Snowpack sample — Buffalo Mountain, Silverthorne, Colorado, USA (1/25/25, 10:11 AM MST)
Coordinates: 39.6222, -106.1139
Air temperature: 22 °F
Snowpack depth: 110 cm
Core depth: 30 cm
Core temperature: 42.8 °F
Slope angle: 12°, slope face: 102°
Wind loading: high
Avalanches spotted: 0
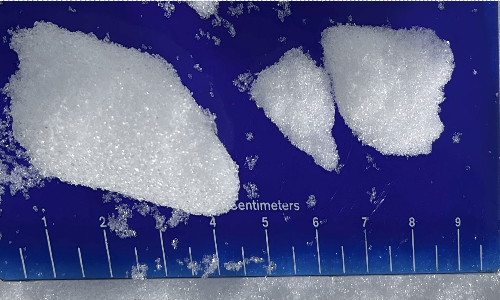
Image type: core
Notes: No avalanches nearby, collected on the outskirts of a fire break 15 meters from the treeline, on way to Buffalo and Red Mountain